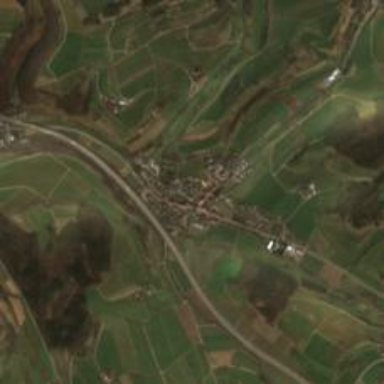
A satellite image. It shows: Village.